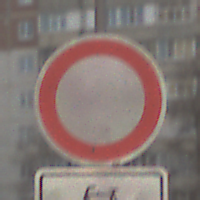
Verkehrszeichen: VerbotFahrzeugeAllerArt
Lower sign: EinspurigeFahrzeugeFrei1
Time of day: MorningAfternoon
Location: Outdoor (Urban)
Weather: PartlyCloudy
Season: NotSpecified
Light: Natural